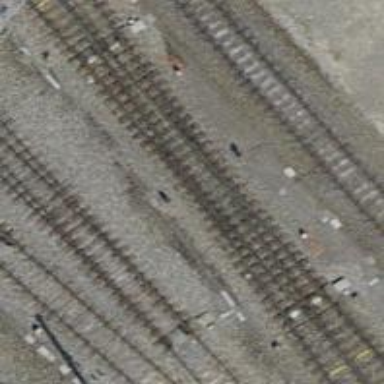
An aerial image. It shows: Railway switch.